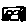
Label: car